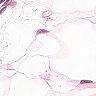
Metastatic tissue present: no